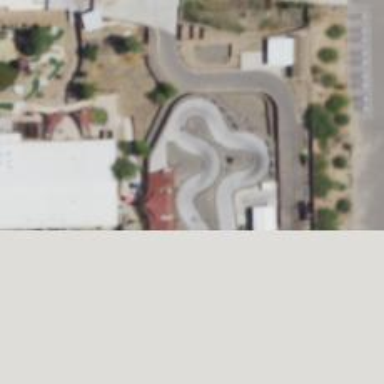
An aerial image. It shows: Raceway for motor and karting sports.